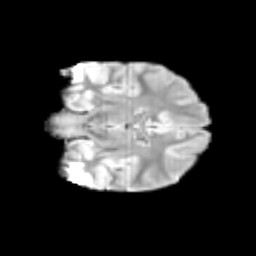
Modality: T2w
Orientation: coronal
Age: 11
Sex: male
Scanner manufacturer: siemens
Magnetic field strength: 3 T
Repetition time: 3.8 s
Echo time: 0.07 s